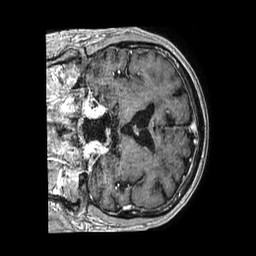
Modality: T1w
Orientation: coronal
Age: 81
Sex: male
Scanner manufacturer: philips
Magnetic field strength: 1.5 T
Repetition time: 0.007734 s
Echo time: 0.003526 s